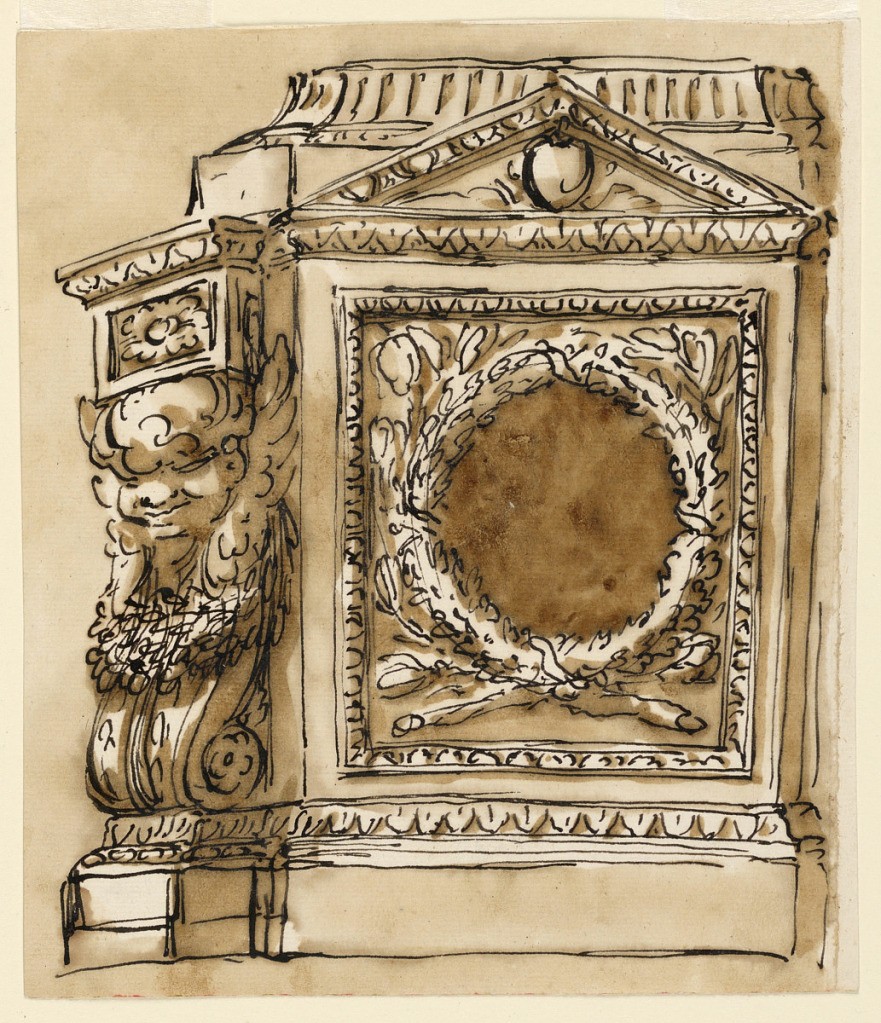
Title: Elevation of a pedestal
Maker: Giuseppe Barberi, Italian, 1746–1809
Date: ca. 1790
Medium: Pen and brown ink, brush and brown wash, red ink on off-white paper, lined
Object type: Drawing
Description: The front panel is decorated with a wreath and two branches. A triangular pediment is above it showing a hear (?) in the field. The corners are beveled. A cherub over a volute carries an angular capital. The corner at right is not shown. A base for a column is on top. Colored background.